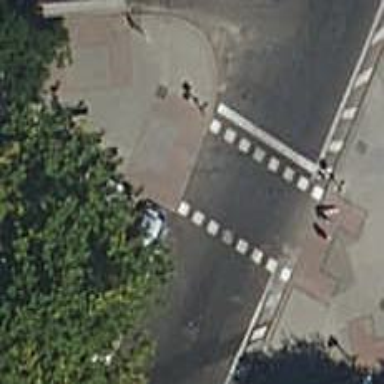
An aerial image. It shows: Crossing with traffic signals.